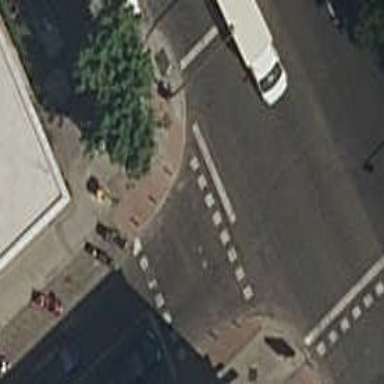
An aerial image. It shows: Road with traffic signals at crossing.